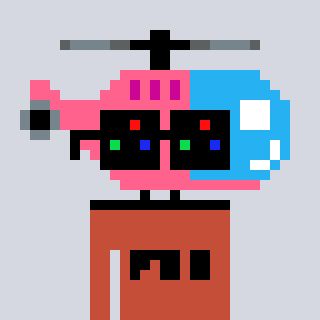
a pixel art character with square black sunglasses, a helicopter-shaped head and a rust-colored body on a cool background